Рассмотрите два цикла (см. рисунок), совершаемых над идеальным газом.  В первом из них газ адиабатически сжимают из состояния $1$ до состояния $2$ , затем изотермически расширяют до состояния $3$ и наконец изохорически возвращают в исходное состояние $1$. КПД такого цикла обозначим $\eta_{V}$. Во втором цикле газ адиабатически сжимают из состояния $1$ до состояния $2$. Затем изотермически расширяют до состояния $4$ и наконец изобарически возвращают в исходное состояние $1$. КПД такого цикла обозначим $\eta_{p}$.
Сравните $\eta_{V}$ и $\eta_{p}$. Примечание. В адиабатическом процессе $p V^{\gamma}=\operatorname{const},$ где $\gamma=C_{p} / C_{V}$. При изотермическом расширении идеального газа от объёма $V_{a}$ до объёма $V_{b}$, им совершается работа $A_{a b}=\nu R T \ln \left(V_{b} / V_{a}\right)$.
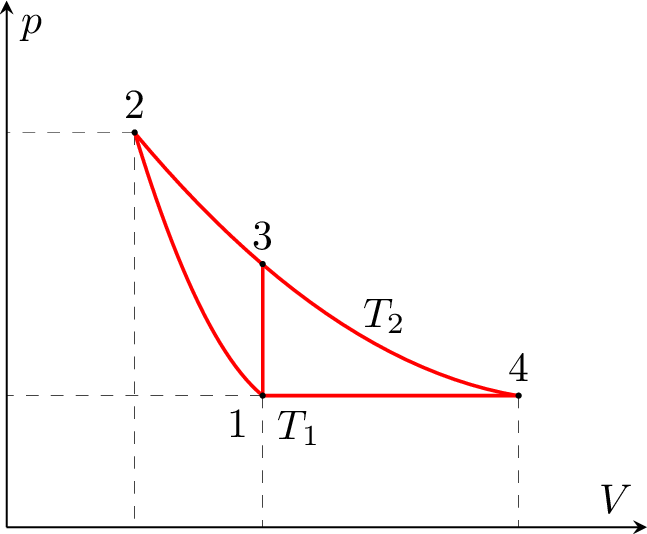
Решение: Будем обозначать физические величины, соответствующие определённым состояниям, подстрочными индексами. По определению, $$ \eta_{V}=1-\frac{Q_{31}}{Q_{23}}, \quad \eta_{p}=1-\frac{Q_{41}}{Q_{24}}, $$ где $Q_{31}$ и $Q_{41}$ — количества теплота, выделившейся на участках $3-1$ и $4-1$ соответственно, а $Q_{23}$ и $Q_{24}$ — количества теплоты, подведенные на участках $2-3$ и $2-4$. Знаки выбраны таким образом, что все эти четыре теплоты положительны. Вычислим сначала $\eta_{V}$, соответствующие количества теплоты $$ Q_{31}=\nu C_{V}\left(T_{2}-T_{1}\right), \quad Q_{23}=A_{23}=\nu R T_{2} \ln \left(\frac{V_{3}}{V_{2}}\right), $$ где $A_{23}$ — работа газа на участке $2-3$. С учётом равенства $V_{3}=V_{1}$ и уравнения адиабаты $p_{1} V_{1}^{\gamma}=p_{2} V_{2}^{\gamma}$ найдем $$ \frac{V_{3}}{V_{2}}=\frac{V_{1}}{V_{2}}=\left(\frac{p_{2}}{p_{1}}\right)^{1 / \gamma}. $$ После подстановки этого соотношения в выражение для $Q_{23}$ с учетом равенства $\gamma=C_{p} / C_{V}$ получим $$ \begin{aligned} Q_{23}=\nu R T_{2} \frac{C_{V}}{C_{p}} \ln \left(\frac{p_{2}}{p_{1}}\right), \\ \eta_{V}=1-\frac{C_{p}\left(T_{2}-T_{1}\right)}{R T_{2} \ln \left(p_{2} / p_{1}\right)}. &\quad (1) \end{aligned} $$ Аналогичным образом находим $$ Q_{41}=\nu C_{p}\left(T_{2}-T_{1}\right), \quad Q_{24}=\nu R T \ln \left(\frac{V_{4}}{V_{2}}\right). $$ Точки $(2)$ и $(4)$ лежат на одной изотерме, следовательно $$ \frac{V_{4}}{V_{2}}=\frac{p_{2}}{p_{4}}. $$ С учётом равенства $p_{4}=p_{1}$ для $\eta_{p}$ окончательно получим $$ \eta_{p}=1-\frac{C_{p}\left(T_{2}-T_{1}\right)}{R T_{2} \ln \left(p_{2} / p_{1}\right)}. \quad (2) $$ Из $(1)$ и $(2)$ видно, что $\eta_{p}=\eta_{V}$.
Ответ: $$ \eta_{V}=\eta_{p}=1-\frac{C_{p}\left(T_{2}-T_{1}\right)}{R T_{2} \ln \left(p_{2} / p_{1}\right)}. $$
Темы:
T, Термодинамика, Всероссийские, КПД, Циклы, Изопроцессы